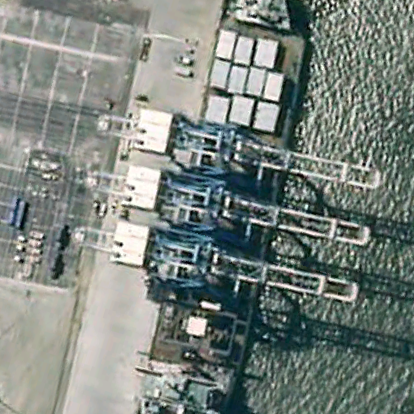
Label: Container_ship